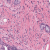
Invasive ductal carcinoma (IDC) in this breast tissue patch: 0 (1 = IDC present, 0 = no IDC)